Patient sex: F
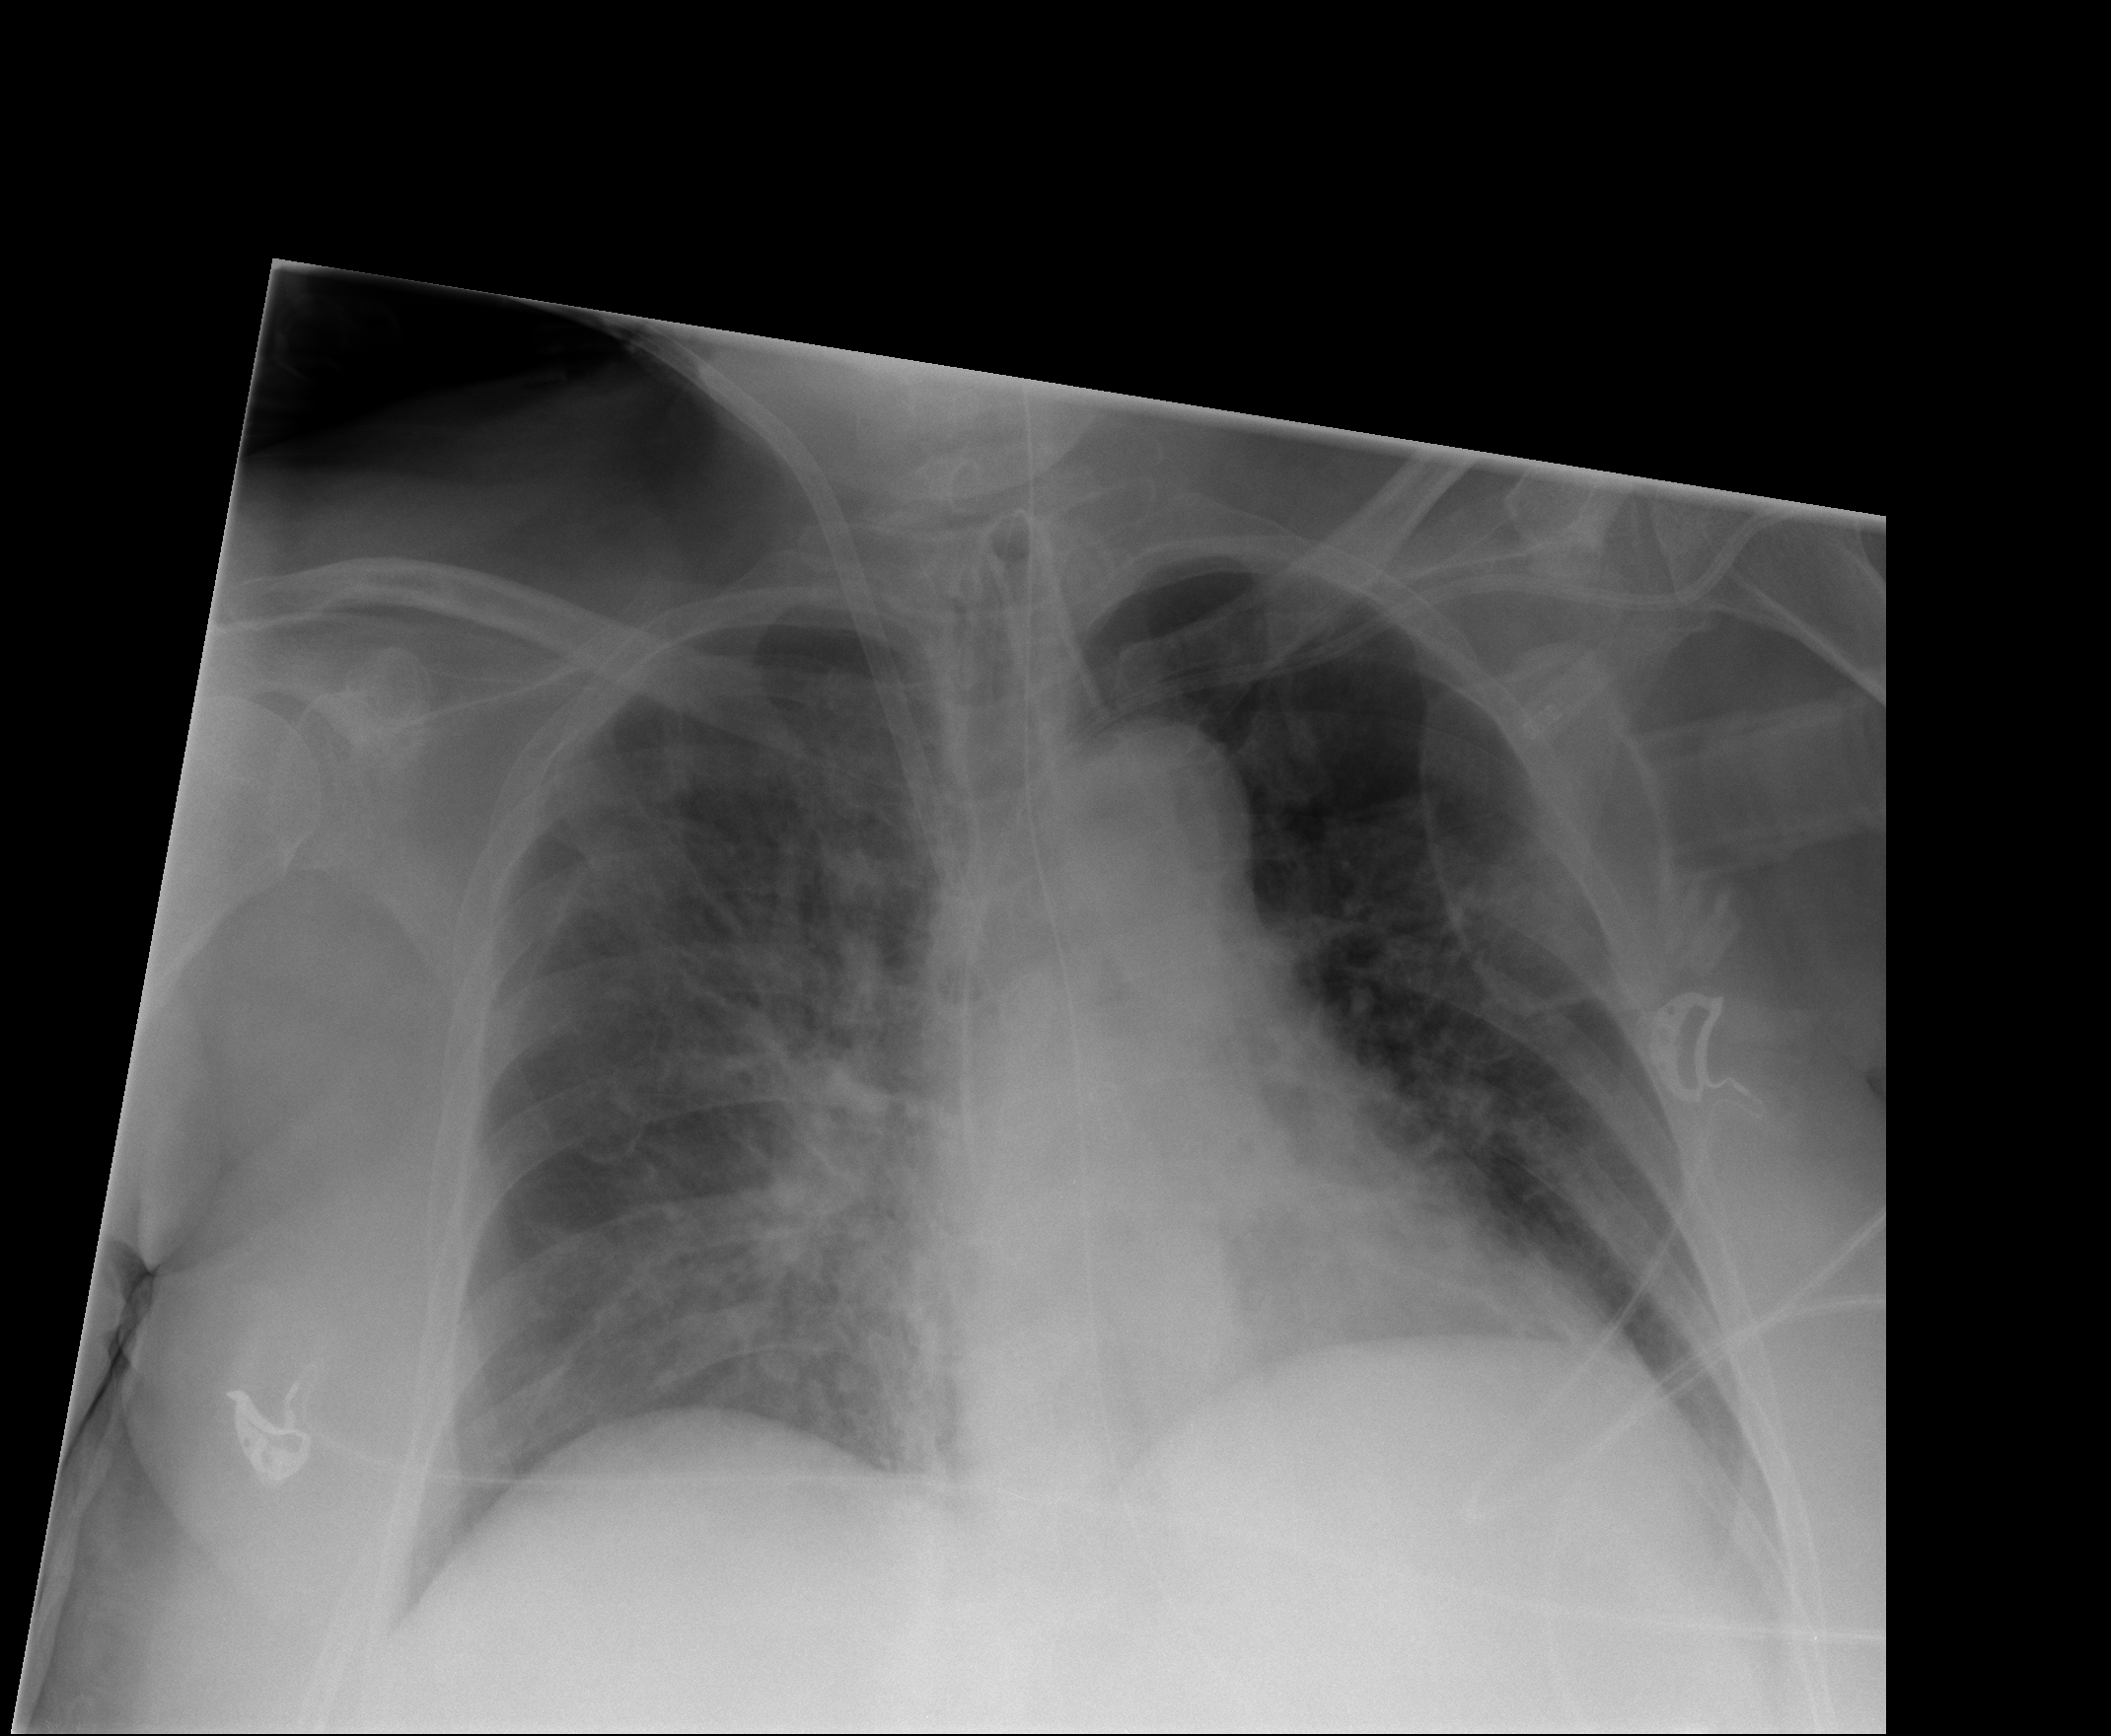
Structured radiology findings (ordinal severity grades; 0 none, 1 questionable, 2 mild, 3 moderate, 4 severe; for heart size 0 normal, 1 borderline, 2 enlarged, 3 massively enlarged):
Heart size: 0
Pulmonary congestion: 3
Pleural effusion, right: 0
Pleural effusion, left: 0
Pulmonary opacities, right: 3
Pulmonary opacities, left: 3
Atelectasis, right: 3
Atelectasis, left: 2